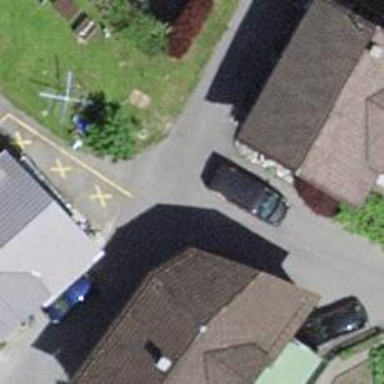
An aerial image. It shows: Residential road.